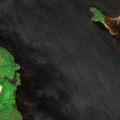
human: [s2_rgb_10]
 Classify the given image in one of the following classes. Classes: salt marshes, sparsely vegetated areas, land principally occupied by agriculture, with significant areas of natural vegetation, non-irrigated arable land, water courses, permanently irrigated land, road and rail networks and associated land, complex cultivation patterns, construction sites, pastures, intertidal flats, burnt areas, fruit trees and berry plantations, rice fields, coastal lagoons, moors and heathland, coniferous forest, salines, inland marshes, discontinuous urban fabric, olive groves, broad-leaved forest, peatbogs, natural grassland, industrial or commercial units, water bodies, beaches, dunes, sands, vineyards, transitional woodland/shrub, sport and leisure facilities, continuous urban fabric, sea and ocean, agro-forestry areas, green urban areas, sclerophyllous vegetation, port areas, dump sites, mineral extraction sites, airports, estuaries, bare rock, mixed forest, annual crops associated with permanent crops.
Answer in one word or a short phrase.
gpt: non-irrigated arable land, mixed forest, water bodies